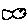
Label: fish